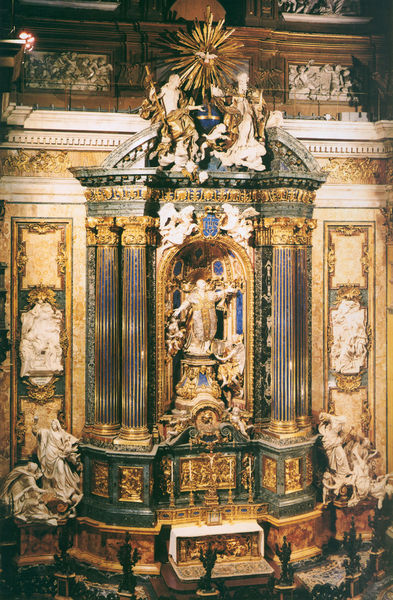
Titel: Altar des Heiligen Ignatius
Künstler: Andrea Pozzo
Institution: Rom, Chiesa del Gesù
Schlagwörter: blau, marmor, schwarz, säulen, barock, taube, kirche, sonne, gold, engel, skulptur, bogen, hoch, nische, strahlen, gross, altar, kapitell, christlich, heilige, basis, kirchlich, sakral, 1660